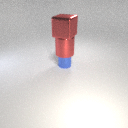
large red metal cylinder below large red metal cube